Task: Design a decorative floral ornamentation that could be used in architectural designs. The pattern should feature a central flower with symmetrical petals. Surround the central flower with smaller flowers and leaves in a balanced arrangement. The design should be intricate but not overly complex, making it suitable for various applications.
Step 600:
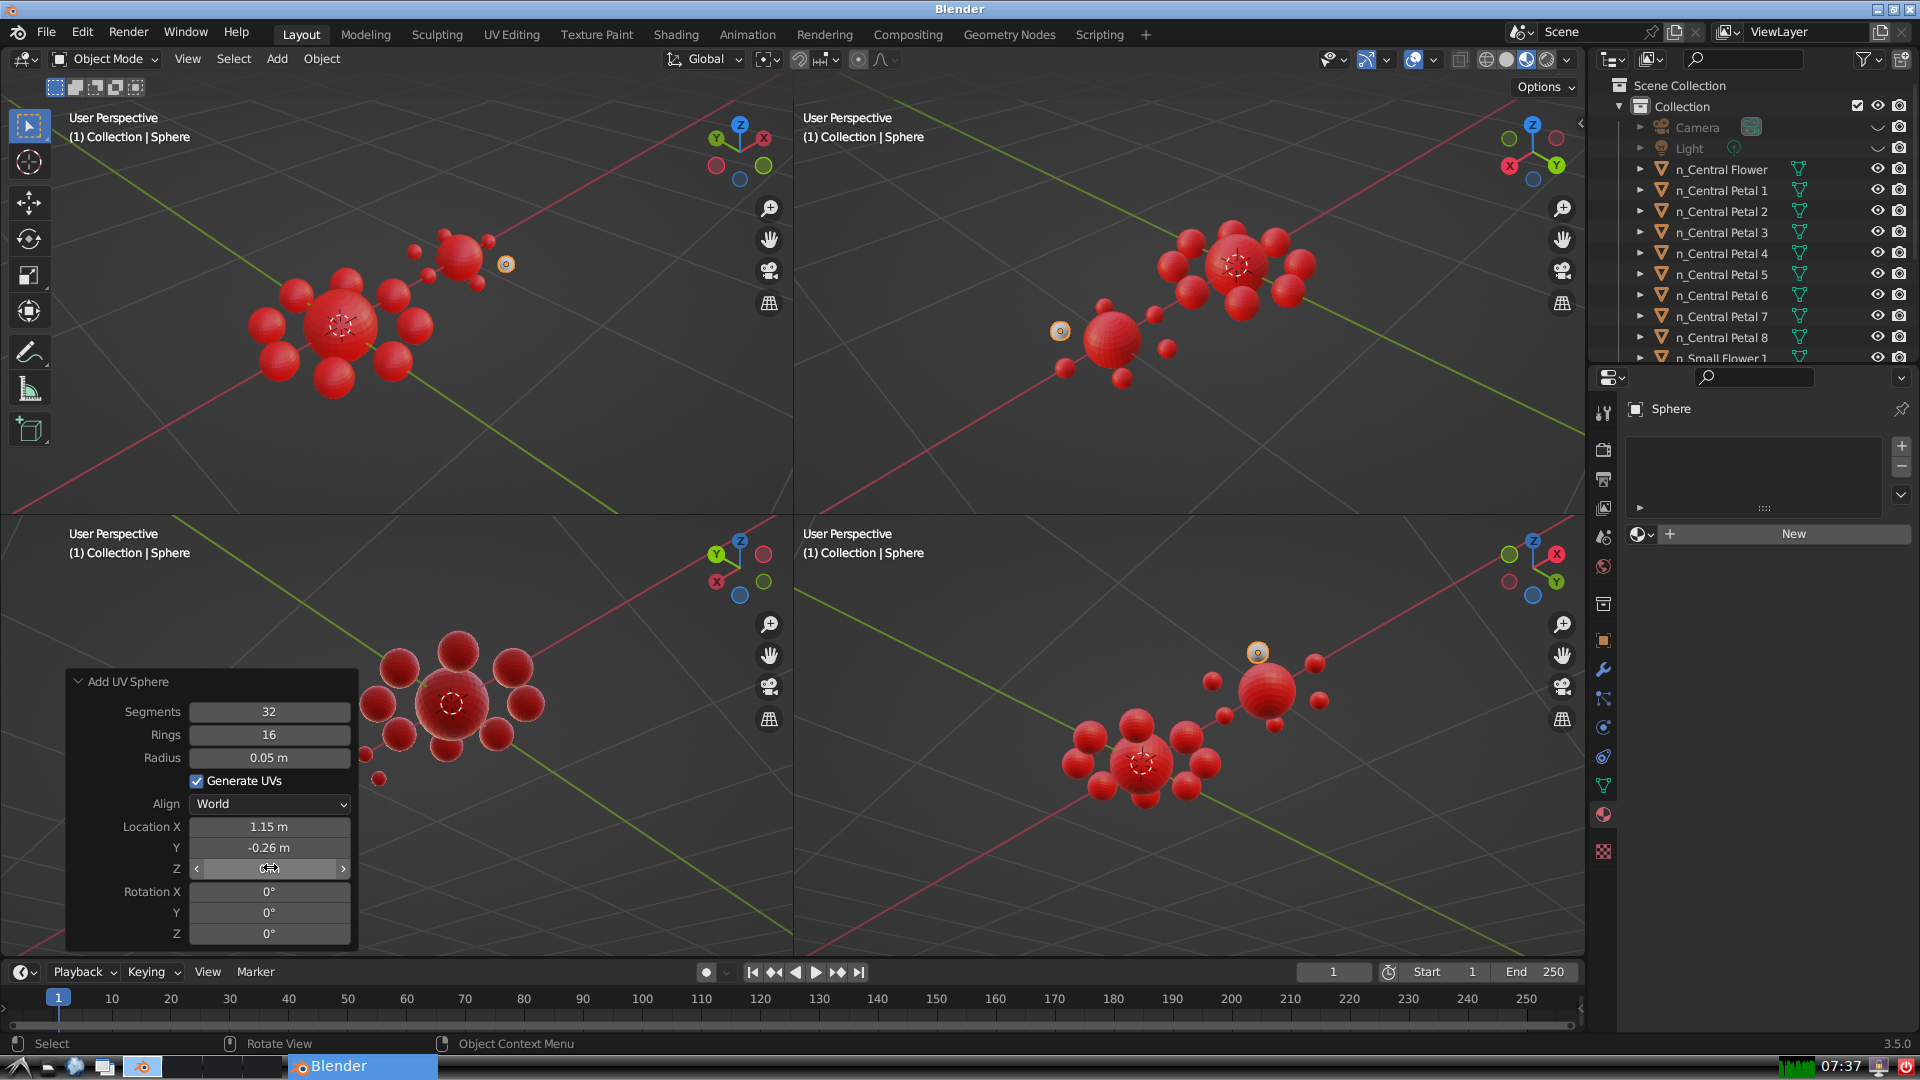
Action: {"mouse_move": [960, 540]}